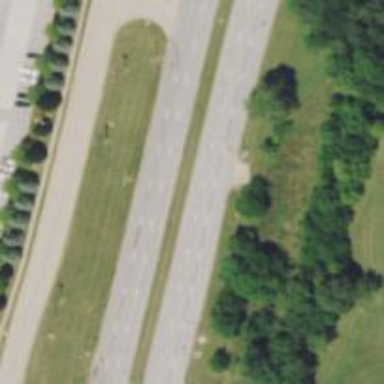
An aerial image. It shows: Primary highway.